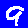
Digit: 9